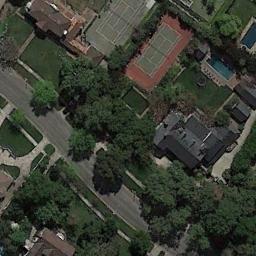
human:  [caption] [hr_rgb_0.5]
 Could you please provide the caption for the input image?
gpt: There are many people playing on different tennis courts .

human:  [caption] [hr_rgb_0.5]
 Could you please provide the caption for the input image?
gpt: Tennis court and swimming pool in the middle of a residential area surrounded by trees .

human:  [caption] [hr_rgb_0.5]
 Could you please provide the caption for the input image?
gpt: The tennis court is on the grass next to some buildings and trees .

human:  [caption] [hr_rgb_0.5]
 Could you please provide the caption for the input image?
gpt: There are many different shapes and sizes of buildings next to the tennis courts .

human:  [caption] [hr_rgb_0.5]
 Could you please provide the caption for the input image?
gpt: There are many green trees and some buildings near the tennis court .